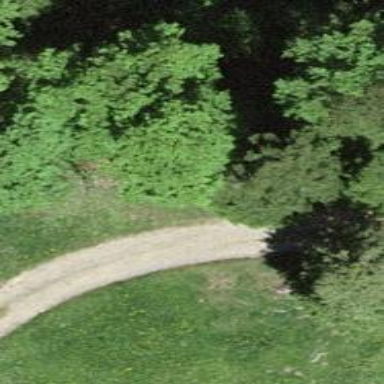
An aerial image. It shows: Unpaved footway.